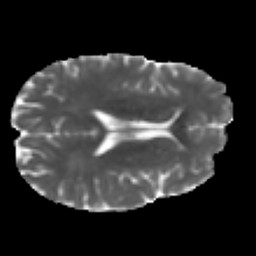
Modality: MD
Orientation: axial
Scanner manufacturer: ge
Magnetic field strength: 3 T
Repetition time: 7.98 s
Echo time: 0.0701 s